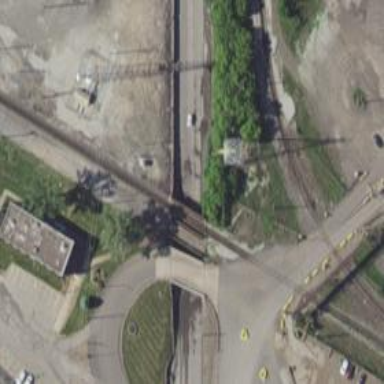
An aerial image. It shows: Railway spur bridge over rail line.